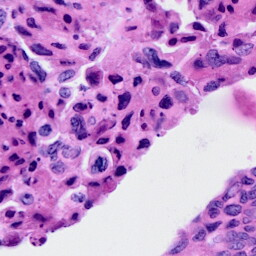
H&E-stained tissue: Cervix